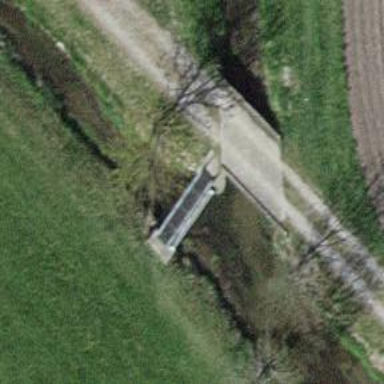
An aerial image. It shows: Track road with bridge. The track type is grade 3.